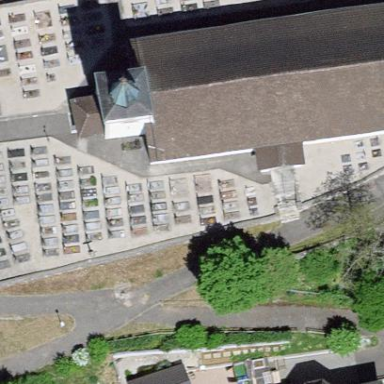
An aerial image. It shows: Cemetery.